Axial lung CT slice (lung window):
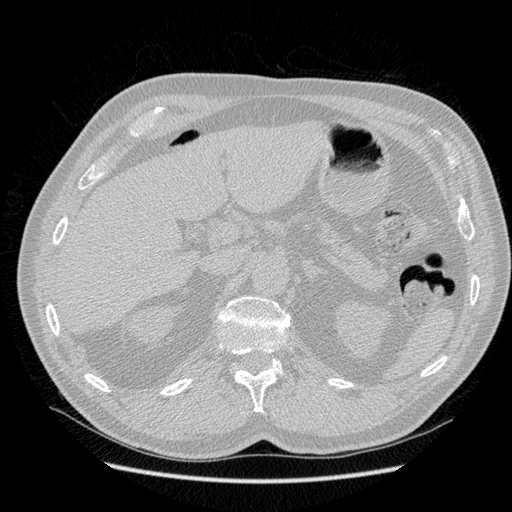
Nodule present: no